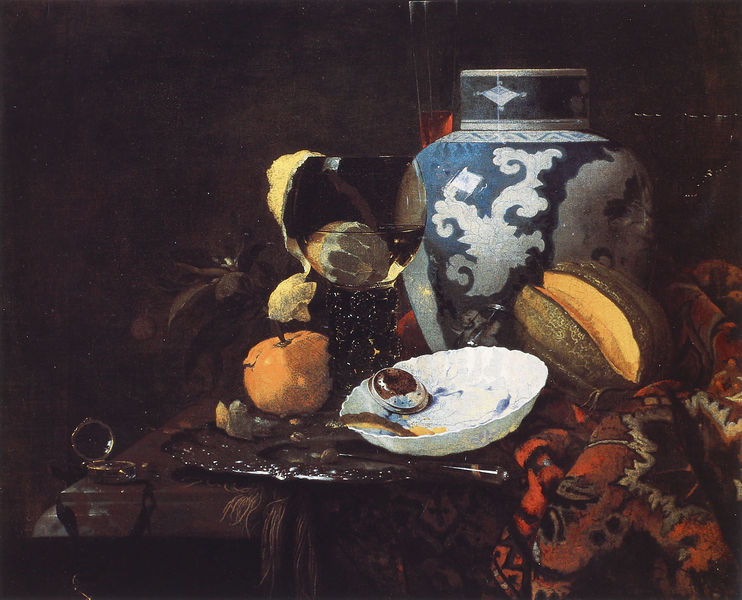
Titel: Stilleben mit Ingwertopf und Porzellanschälchen
Künstler: Willem Kalf
Institution: Privatsammlung
Schlagwörter: gelb, glas, tisch, obst, tuch, teppich, alt, barock, schale, silber, tablett, kelch, stoff, decke, amphore, früchte, stilleben, stillleben, vase, apfel, blue, white, wein, black, dark, painting, table, uhr, pattern, rug, brown, melone, vanitas, gefäß, antike, rom, food, fruit, skin, orange, taschenuhr, zitrone, zeit, color, glass, zitronenschale, still life, geschält, colors, colours, grapes, zitronenschalen, tablecloth, dish, cut, plate, bowl, compass, knife, stillife, platter, mess, squash, setting, lemon, vaste, squas, blackberry